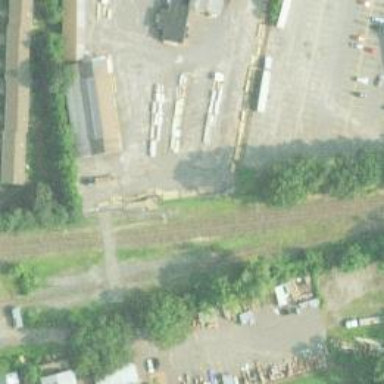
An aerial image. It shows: Disused railway yard.